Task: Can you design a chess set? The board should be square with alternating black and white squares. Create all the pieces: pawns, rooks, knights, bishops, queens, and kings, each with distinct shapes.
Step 611:
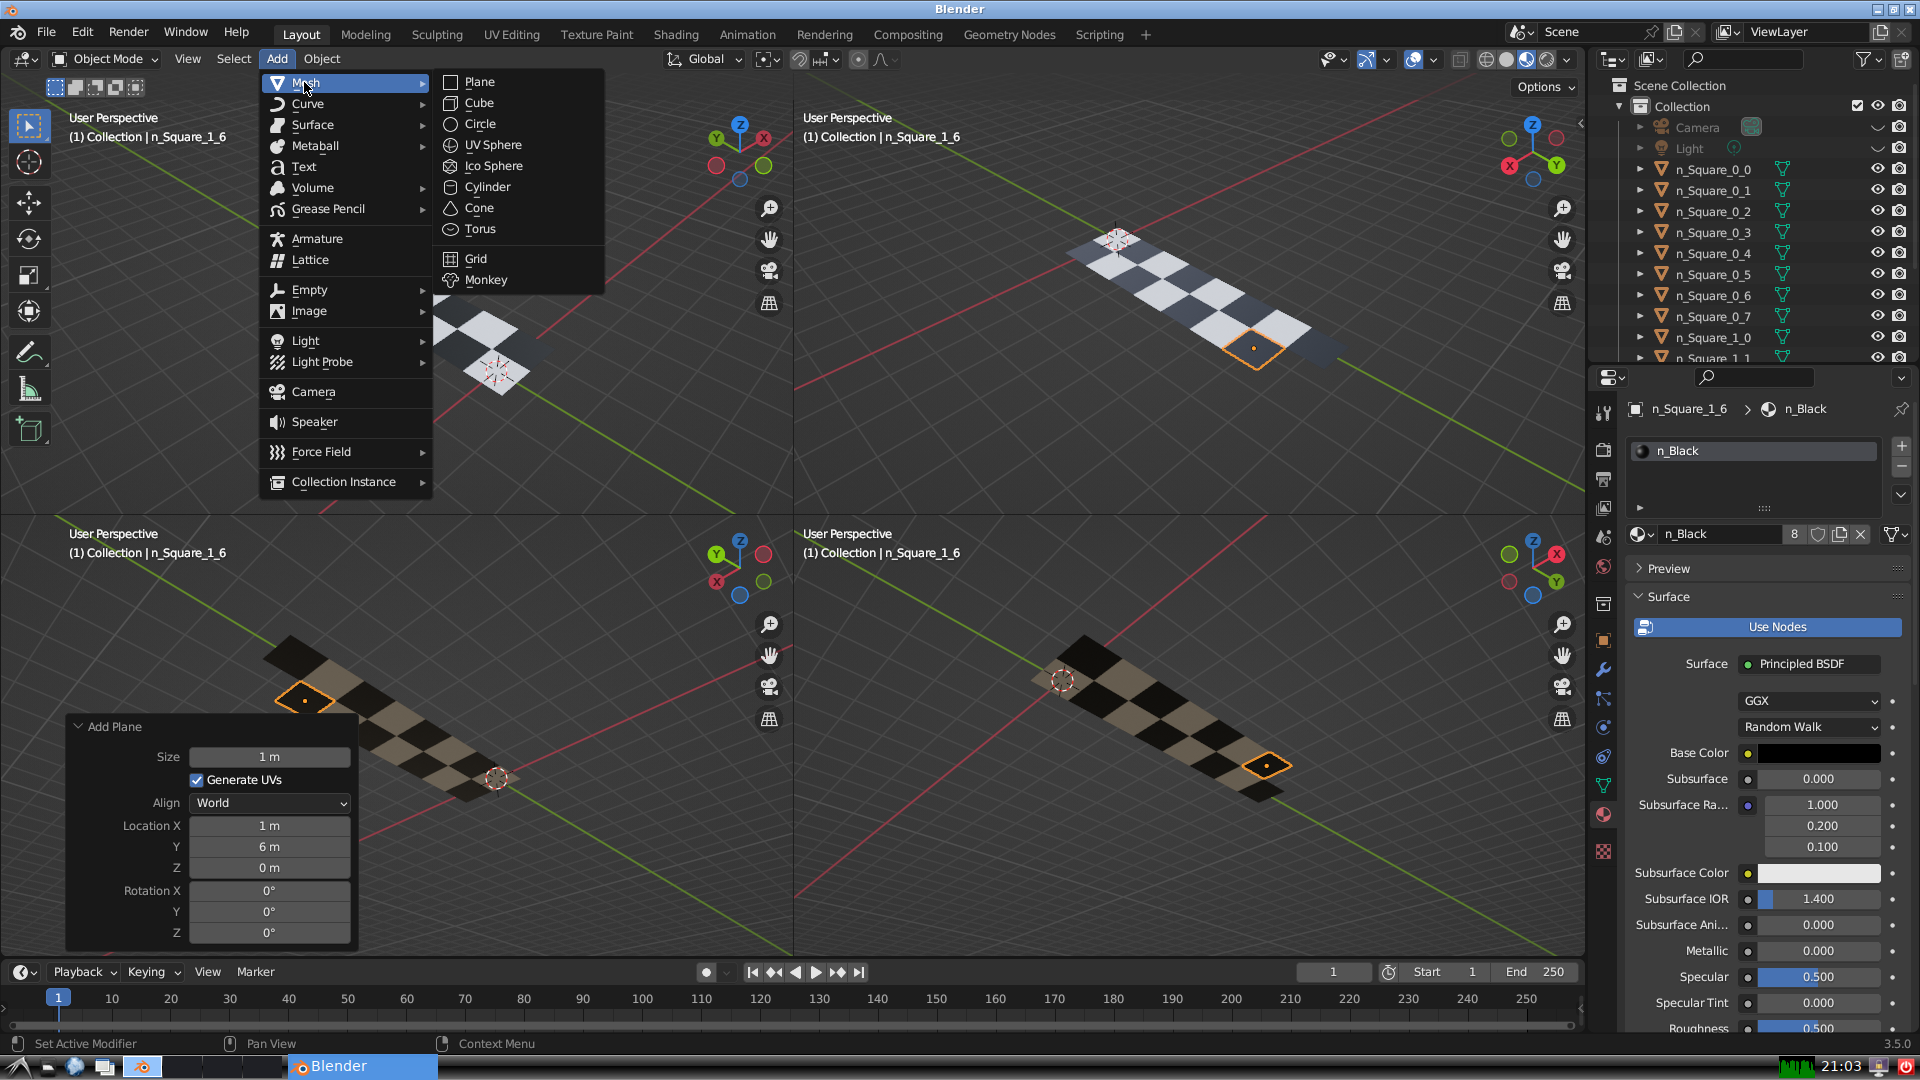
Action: {"mouse_move": [499, 79]}